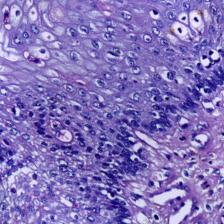
Diagnosis: Normal